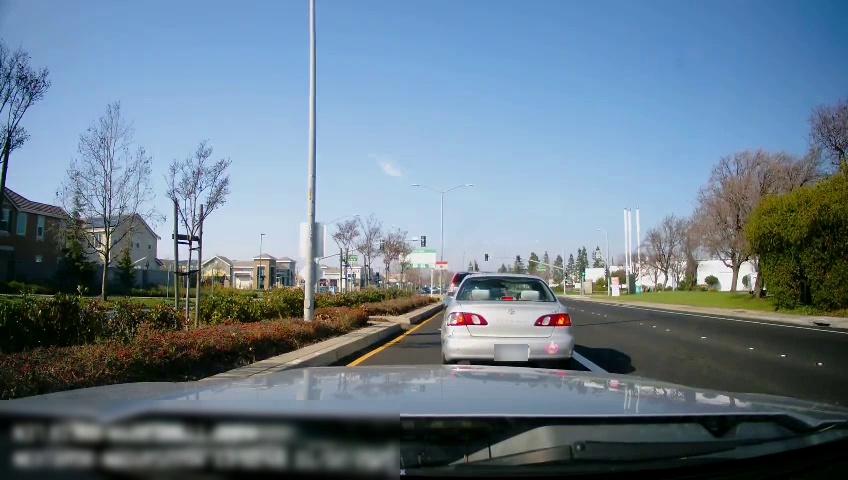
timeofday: Day
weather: Sunny
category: Drivable Space
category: Vehicles | SUV
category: Vehicles | Car
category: Lanes | Current Lane
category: Lanes | Alternate Lane
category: Lanes | Current Lane
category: Lanes | Current Lane
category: Traffic | Lights
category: Traffic | Lights